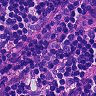
Metastatic tissue present: no